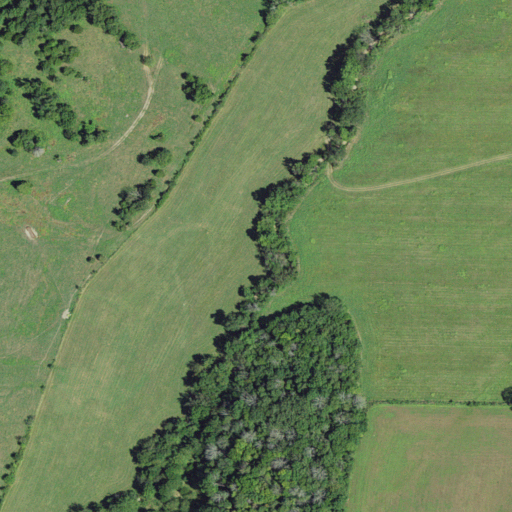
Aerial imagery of valley in Missouri named Pine Hill Hollow containing pasture, mixed forest, and deciduous forest